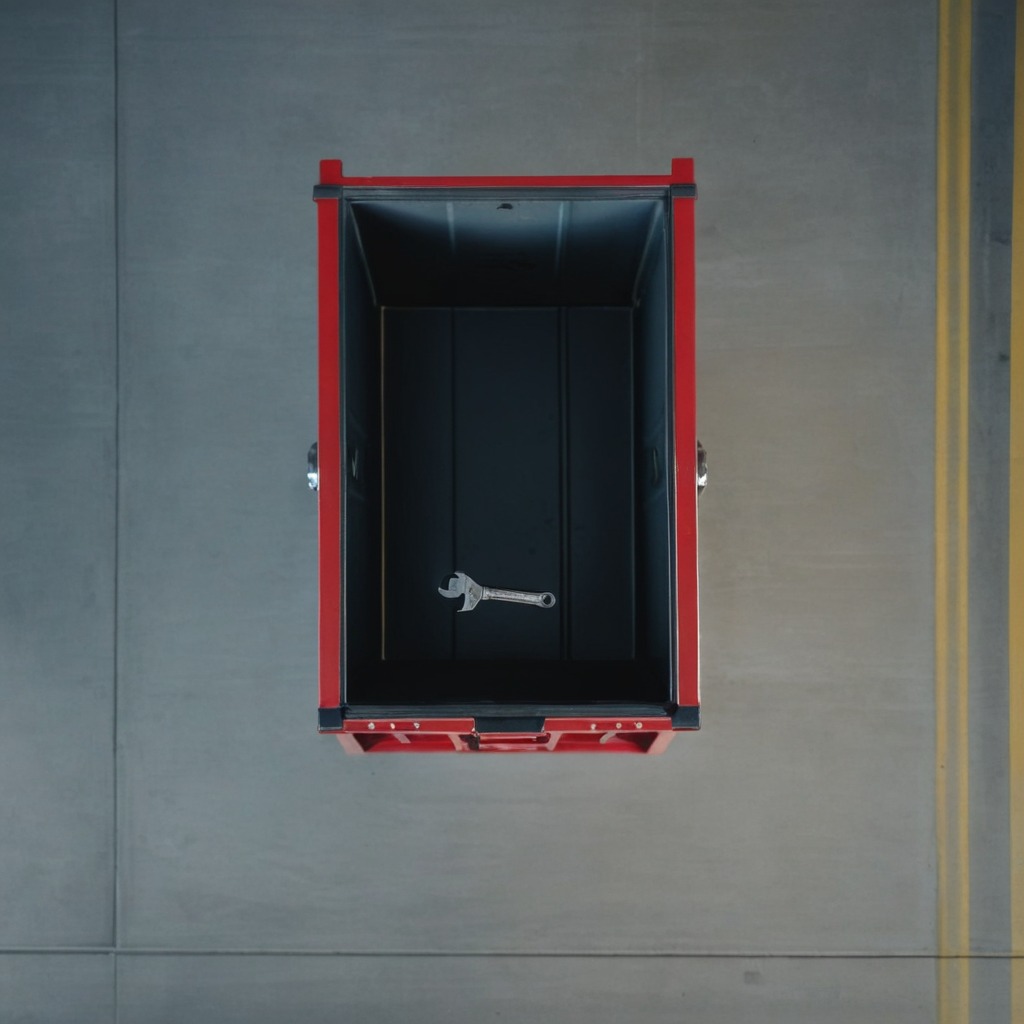
An wrench is lying on a toolbox surface in an airplane hangar workshop.